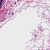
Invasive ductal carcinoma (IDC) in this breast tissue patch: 0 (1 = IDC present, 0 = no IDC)